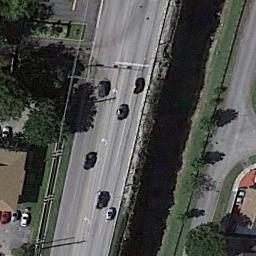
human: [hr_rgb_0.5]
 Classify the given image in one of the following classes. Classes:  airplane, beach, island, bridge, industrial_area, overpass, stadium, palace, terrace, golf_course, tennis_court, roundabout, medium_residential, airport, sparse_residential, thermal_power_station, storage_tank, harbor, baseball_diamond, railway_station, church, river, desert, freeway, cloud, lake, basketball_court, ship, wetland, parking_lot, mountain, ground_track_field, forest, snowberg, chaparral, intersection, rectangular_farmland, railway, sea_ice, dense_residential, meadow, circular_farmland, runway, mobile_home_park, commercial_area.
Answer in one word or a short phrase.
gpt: freeway